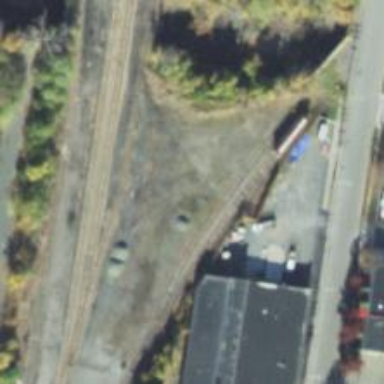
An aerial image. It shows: Railway spur service.